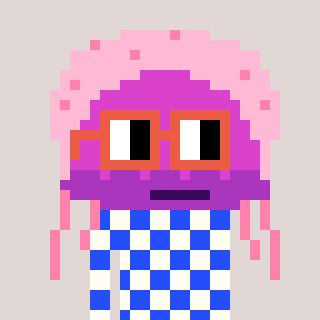
a pixel art character with square orange glasses, a jellyfish-shaped head and a grayscale-colored body on a warm background